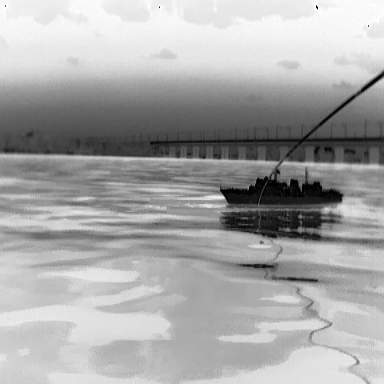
There is a warship in the infrared image.